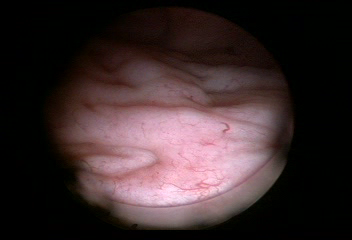
Modality: WLC
Class: Normal mucosa
Bladder cancer association: No